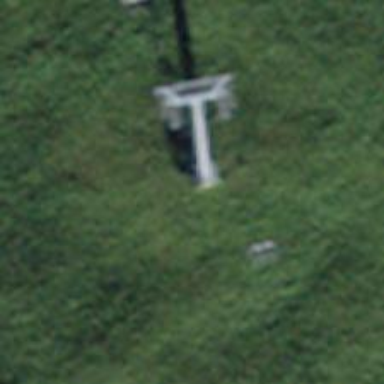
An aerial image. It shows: Pylon used for aerialway.